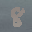
Label: 8